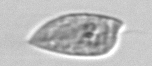
Label: Prorocentrum_dentatum